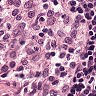
Metastatic tissue present: no